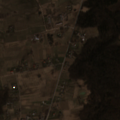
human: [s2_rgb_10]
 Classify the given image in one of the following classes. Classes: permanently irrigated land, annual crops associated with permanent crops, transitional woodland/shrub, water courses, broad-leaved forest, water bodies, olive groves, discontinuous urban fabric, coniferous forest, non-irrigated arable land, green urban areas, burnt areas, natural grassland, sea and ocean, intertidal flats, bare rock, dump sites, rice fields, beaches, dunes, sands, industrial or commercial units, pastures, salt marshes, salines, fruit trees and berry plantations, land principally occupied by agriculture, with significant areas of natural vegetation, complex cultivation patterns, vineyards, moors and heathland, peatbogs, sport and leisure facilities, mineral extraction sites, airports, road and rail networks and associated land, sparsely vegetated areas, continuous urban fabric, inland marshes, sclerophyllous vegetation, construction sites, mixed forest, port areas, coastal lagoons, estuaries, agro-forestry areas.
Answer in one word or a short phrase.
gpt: non-irrigated arable land, complex cultivation patterns, broad-leaved forest, mixed forest